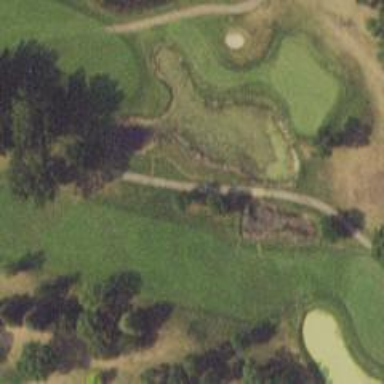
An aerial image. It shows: Path for both roads and golfers.